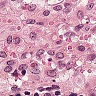
Metastatic tissue present: no